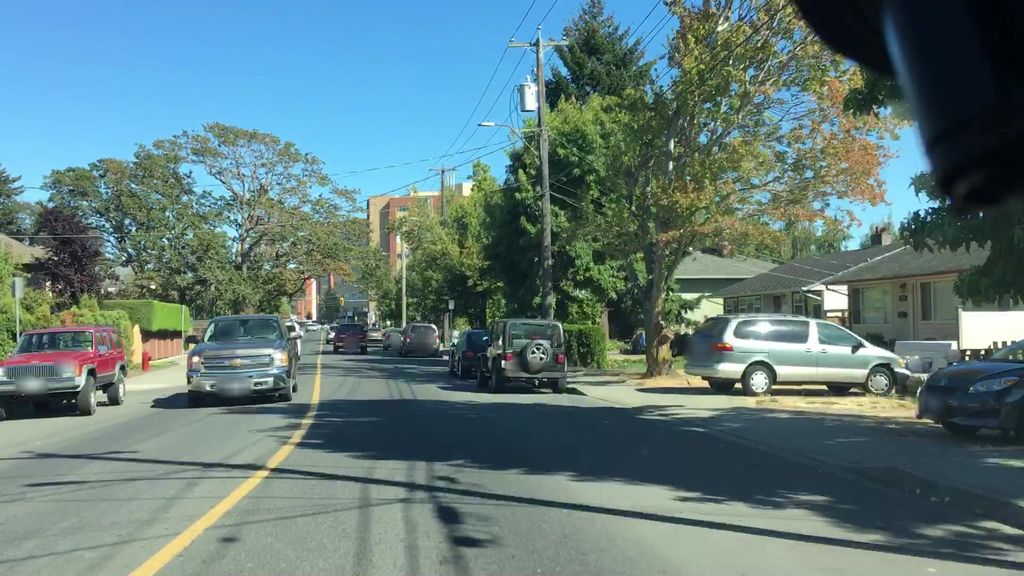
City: victoria